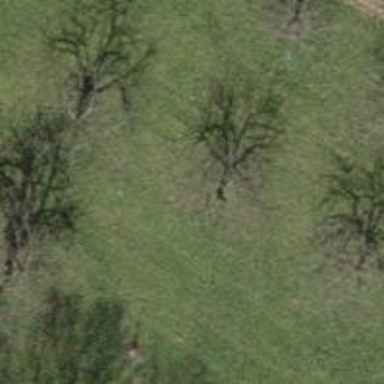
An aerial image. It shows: Agricultural area featuring trees.